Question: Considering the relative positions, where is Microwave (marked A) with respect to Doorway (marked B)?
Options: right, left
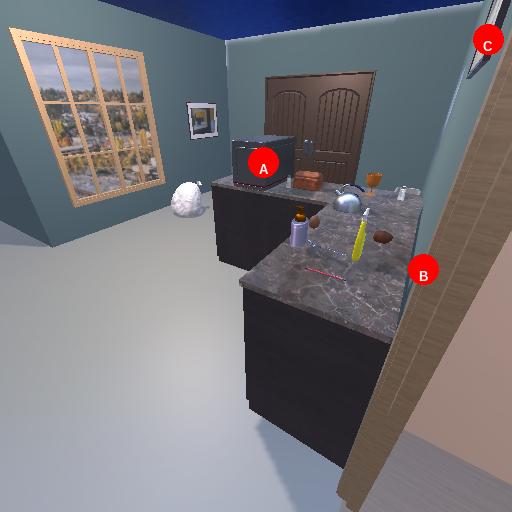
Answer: right